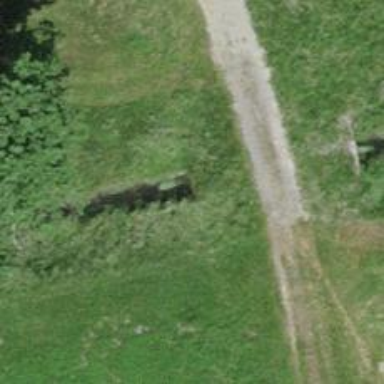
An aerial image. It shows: Culvert tunnel under ditch.